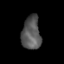
Tissue: lung
Cell type: Endothelial cells
Senescence score: 0.2287
Nuclear area (px): 615
Mean DAPI intensity: 87.33